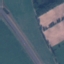
Land use / land cover: Highway